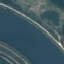
Land use / land cover: River